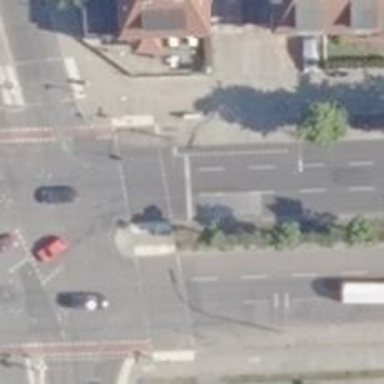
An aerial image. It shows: Road with traffic signals.